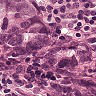
Metastatic tissue present: yes